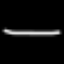
Label: line